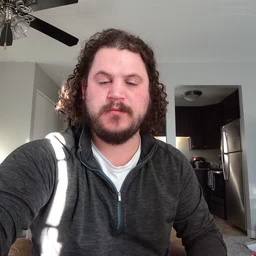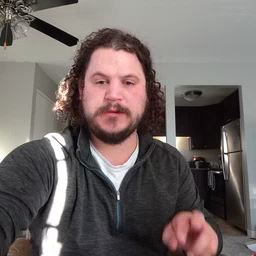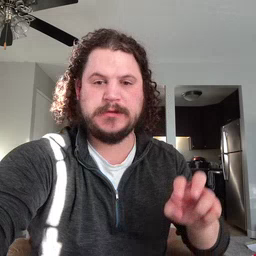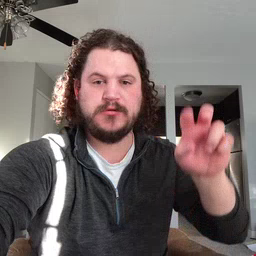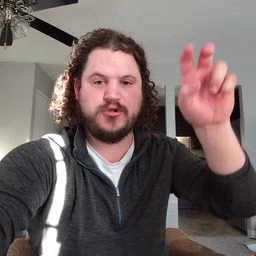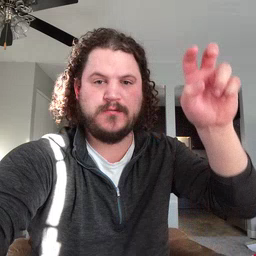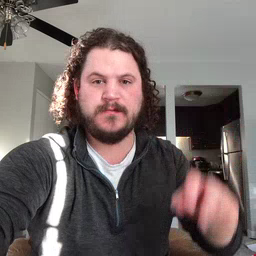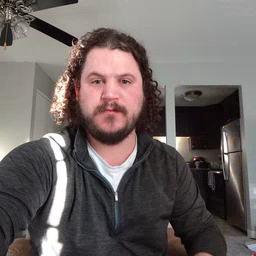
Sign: stairs